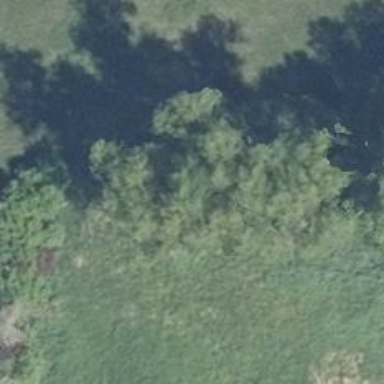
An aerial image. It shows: Broadleaved tree in natural setting.